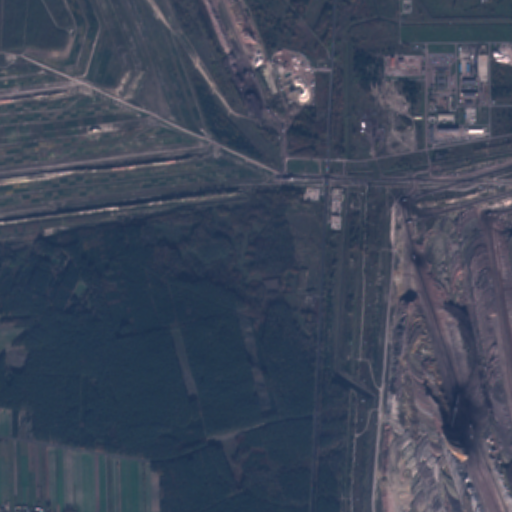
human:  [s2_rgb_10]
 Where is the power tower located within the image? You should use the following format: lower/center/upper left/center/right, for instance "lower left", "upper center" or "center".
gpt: The power tower is located in the upper right of the image.
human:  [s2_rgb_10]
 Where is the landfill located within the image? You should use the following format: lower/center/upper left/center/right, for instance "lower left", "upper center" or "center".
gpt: There is no landfill in the image.